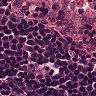
Metastatic tissue present: no